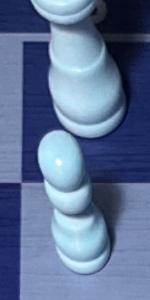
Label: Pawn_White